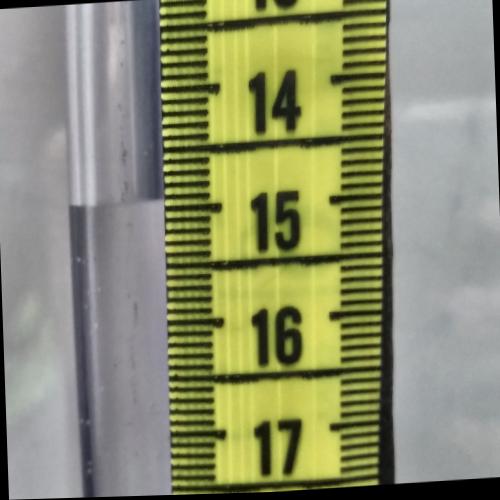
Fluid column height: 14.9 cm